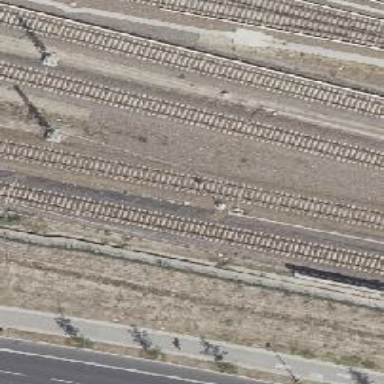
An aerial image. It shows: Railway signal.